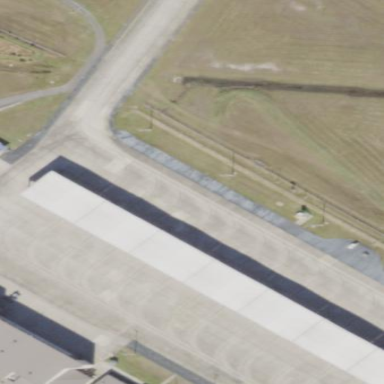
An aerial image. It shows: Apron at the airport.